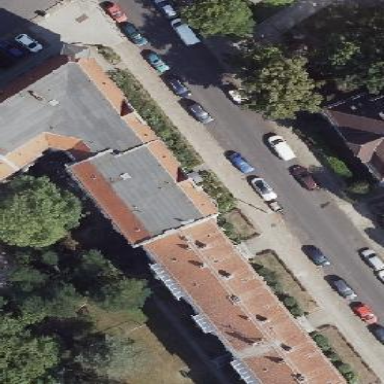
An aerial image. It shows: Building with apartments featuring unique double saltbox roof shape.